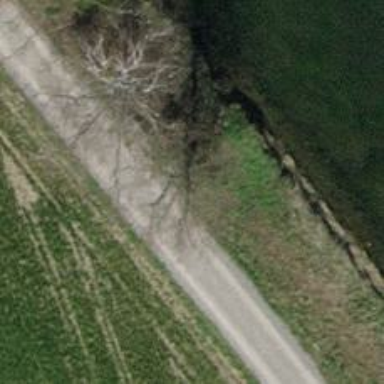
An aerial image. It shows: Brown bench.